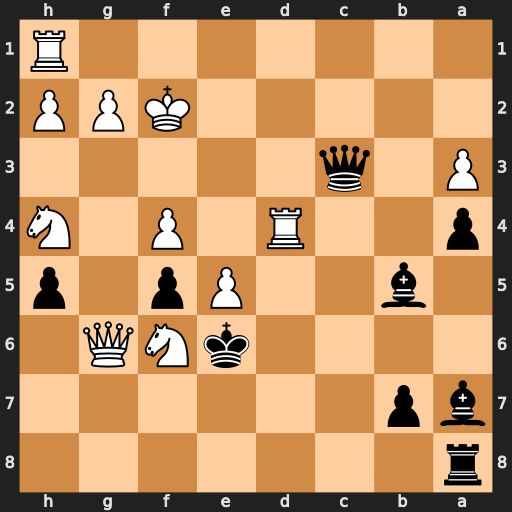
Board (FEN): r7/bp6/4kNQ1/1b2Pp1p/p2R1P1N/P1q5/5KPP/7R
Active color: b
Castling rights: -
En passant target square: -
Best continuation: Bxd4#